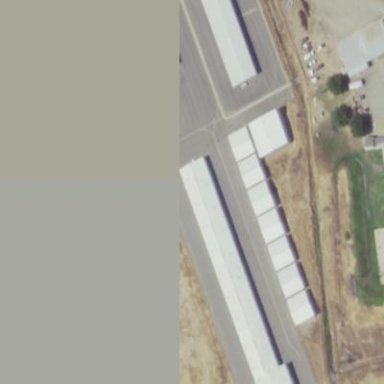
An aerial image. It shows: Hangar building located at airport.